Aerial crown-view tile of a tropical tree (Barro Colorado Island, Panama), acquired 20250715:
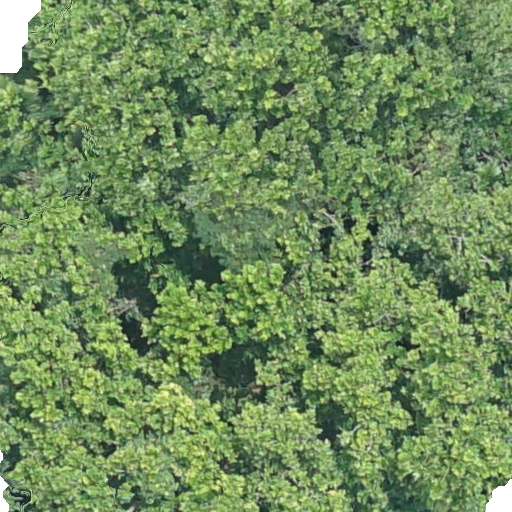
Species: Anacardium excelsum
GBIF accepted scientific name: Anacardium excelsum
Crown area: 558.341 m²